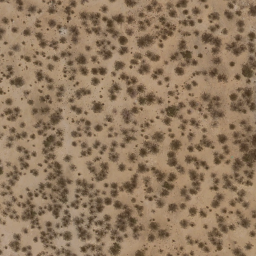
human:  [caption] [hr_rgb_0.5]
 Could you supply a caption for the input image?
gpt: Lots of plants scattered on the ground. .

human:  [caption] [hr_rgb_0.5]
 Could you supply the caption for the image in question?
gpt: There are some grey plants scattered on the ground .

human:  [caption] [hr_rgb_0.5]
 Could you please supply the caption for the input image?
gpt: This is a chaparral .

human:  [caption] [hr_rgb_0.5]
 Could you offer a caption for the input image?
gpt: Lots of plants scattered in the loess ground. .

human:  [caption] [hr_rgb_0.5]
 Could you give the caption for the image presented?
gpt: Some grey plants are scattered in the loess ground .